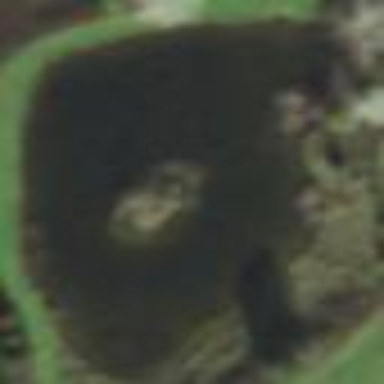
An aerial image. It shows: Picturesque pond surrounded by water in natural setting.